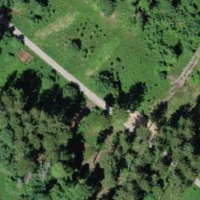
EUNIS habitat code: 43
Species observed at this site:
Cirsium arvense